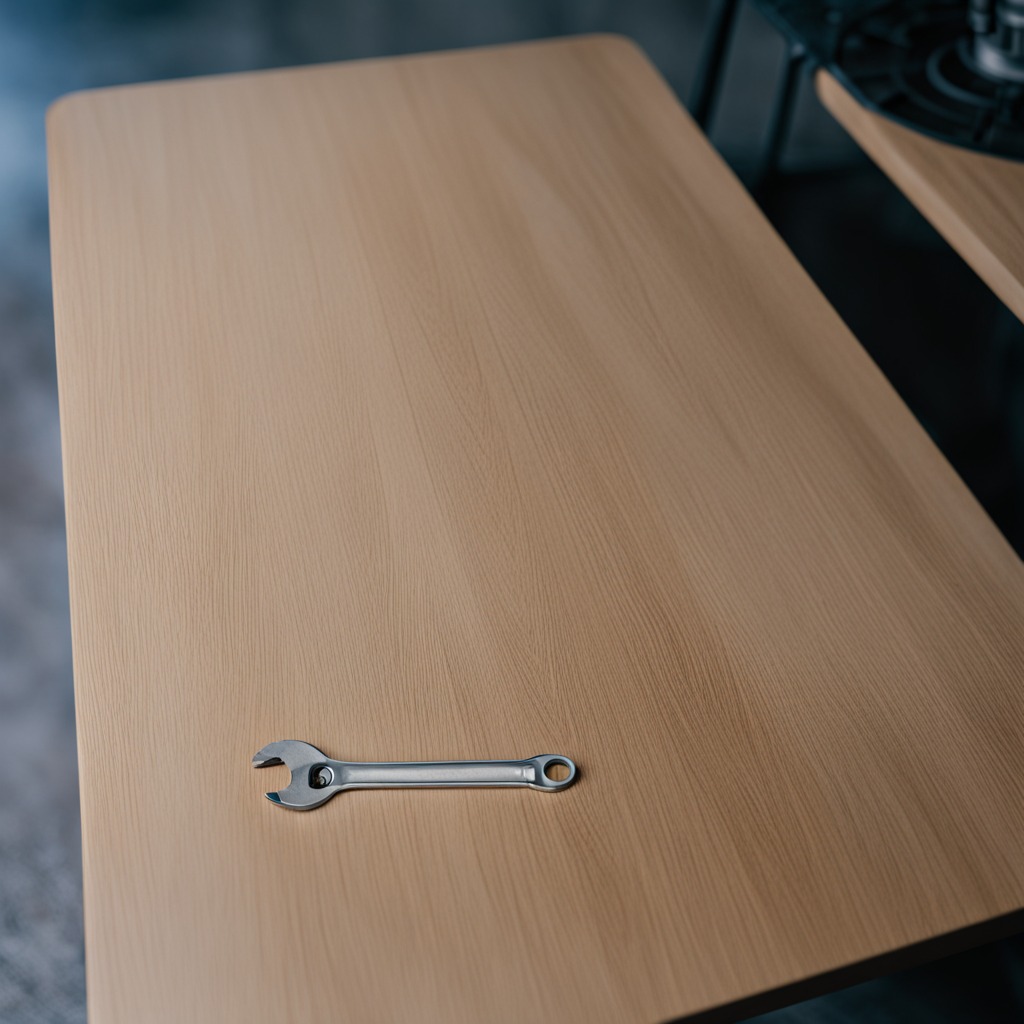
An wrench is lying on a table with burn marks in a small garage at twilight.